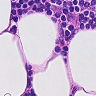
Metastatic tissue present: no